Четыре одинаковых однородных стержня соединены с помощью четырех легких шарниров и образуют квадрат, который положили на гладкую горизонтальную поверхность. Вершину $P$ начинают толкать в направлении по диагонали квадрата (см. рисунок) с ускорением $a_P$.
В каком направлении и с каким ускорением начнет двигаться противоположная вершина квадрата $Q$?
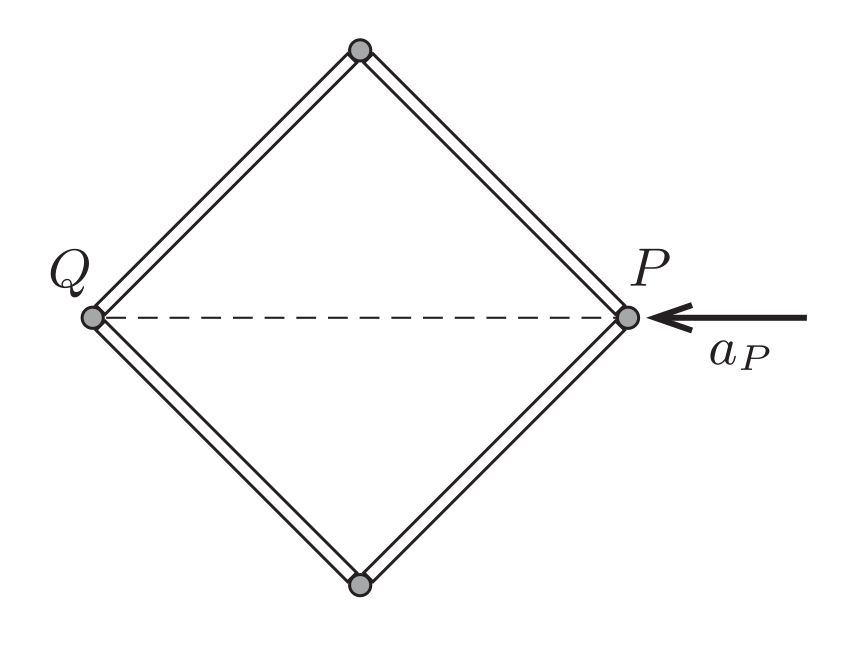
Ответ: $a_O = \frac{2}{5}a_P$ направлено внутрь квадрата.
Темы:
T, ★, Механика, Кинематика, Движение связанных тел, Вращение, 200 задач, Ускорение